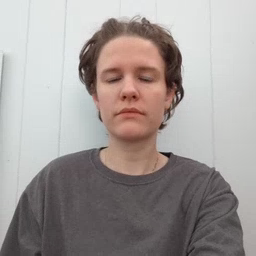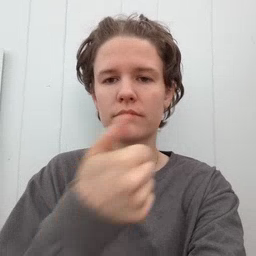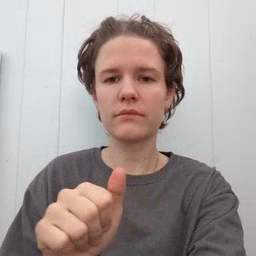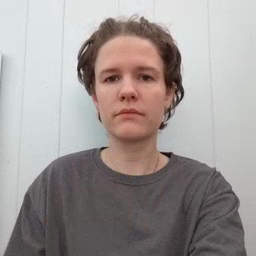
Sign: any